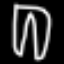
Label: pants